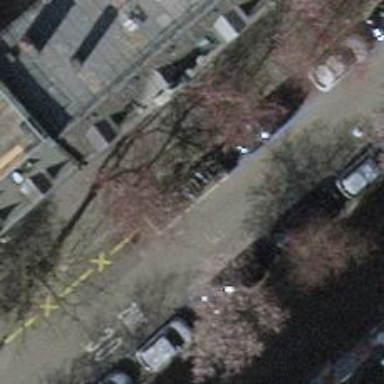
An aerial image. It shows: Bicycle parking area with stands.